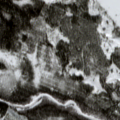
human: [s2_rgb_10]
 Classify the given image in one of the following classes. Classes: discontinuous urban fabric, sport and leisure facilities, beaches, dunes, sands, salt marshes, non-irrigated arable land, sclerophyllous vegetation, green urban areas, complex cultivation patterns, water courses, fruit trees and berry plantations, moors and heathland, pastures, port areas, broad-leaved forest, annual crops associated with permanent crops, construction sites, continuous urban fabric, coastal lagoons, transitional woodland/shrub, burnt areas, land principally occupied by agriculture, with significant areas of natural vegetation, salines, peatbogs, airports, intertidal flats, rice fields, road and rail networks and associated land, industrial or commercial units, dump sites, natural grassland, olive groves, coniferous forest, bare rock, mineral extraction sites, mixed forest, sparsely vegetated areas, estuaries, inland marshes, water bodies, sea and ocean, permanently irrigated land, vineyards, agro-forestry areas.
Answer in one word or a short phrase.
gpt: coniferous forest, mixed forest, transitional woodland/shrub, peatbogs